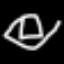
Label: hourglass